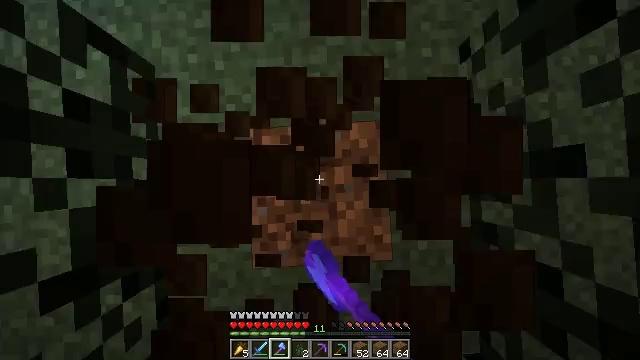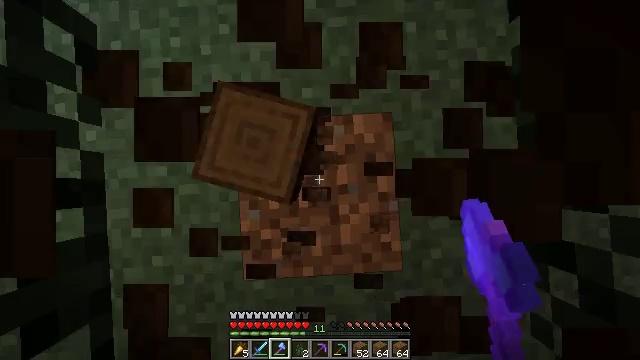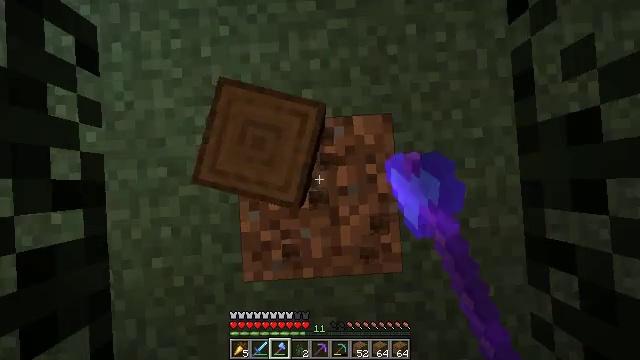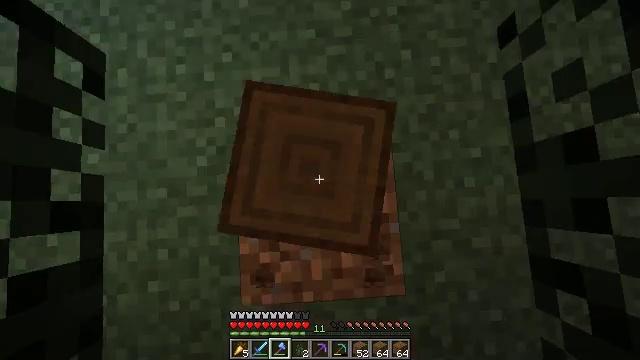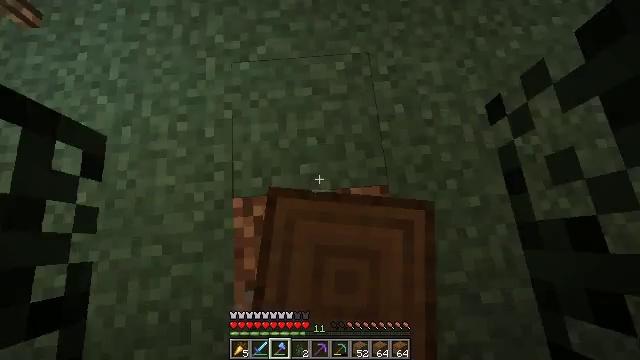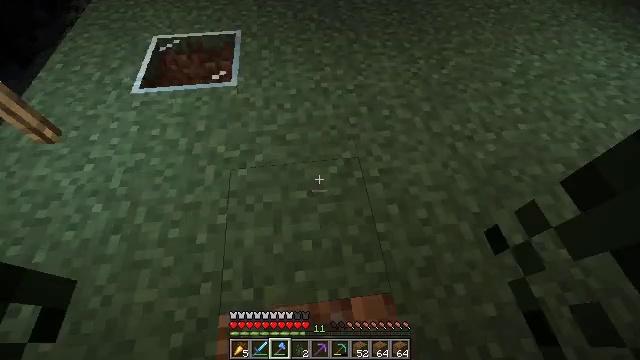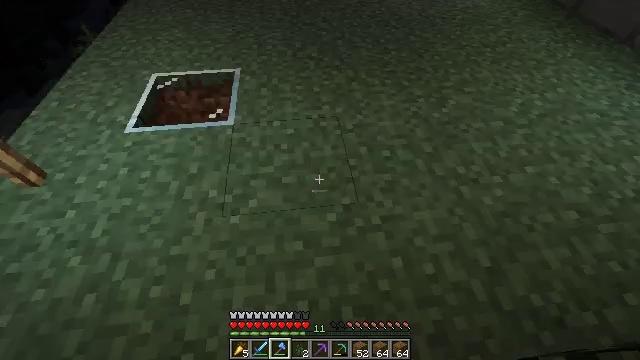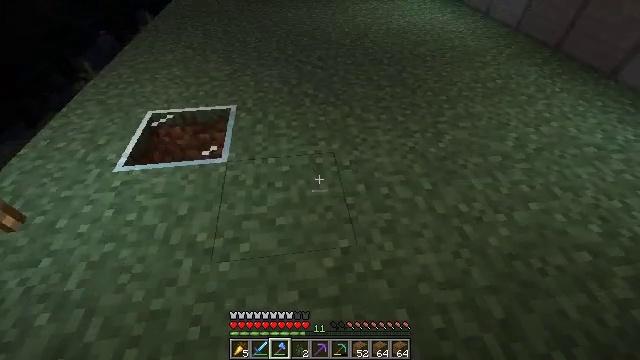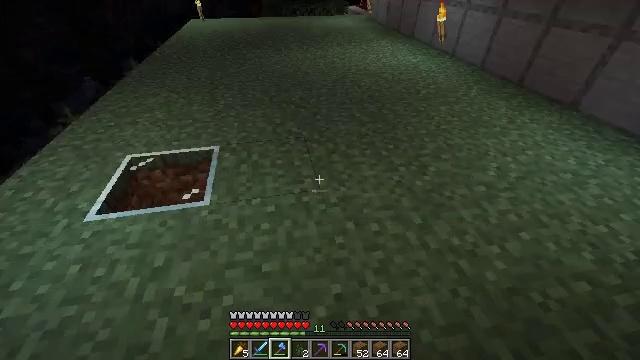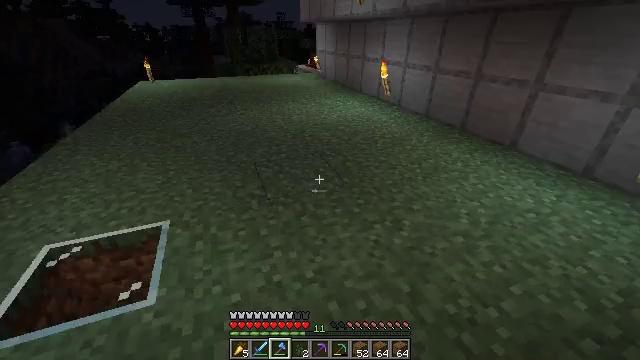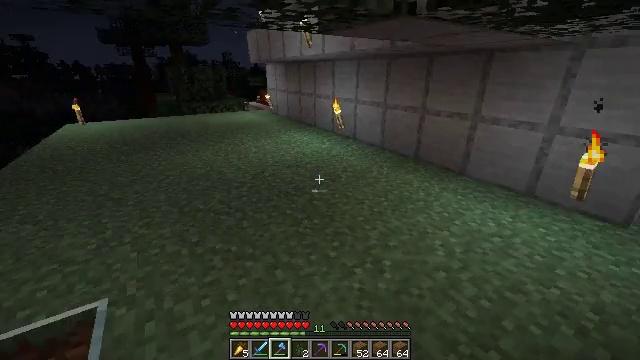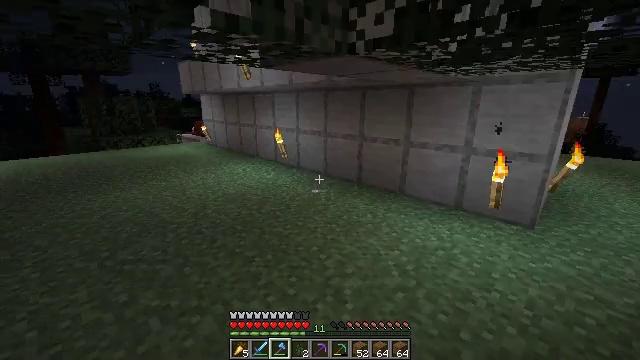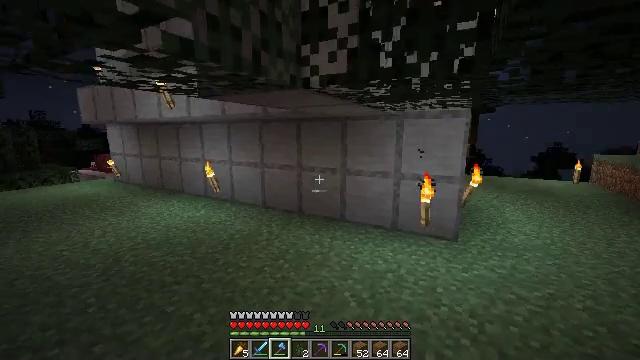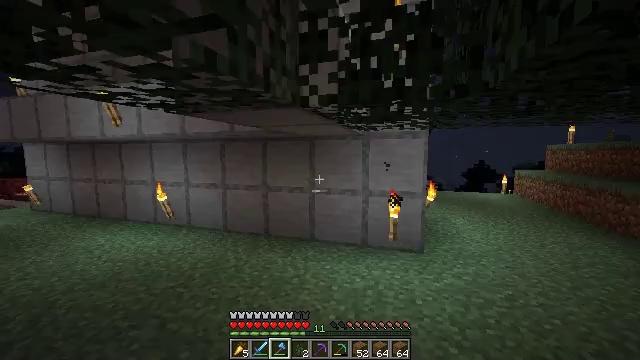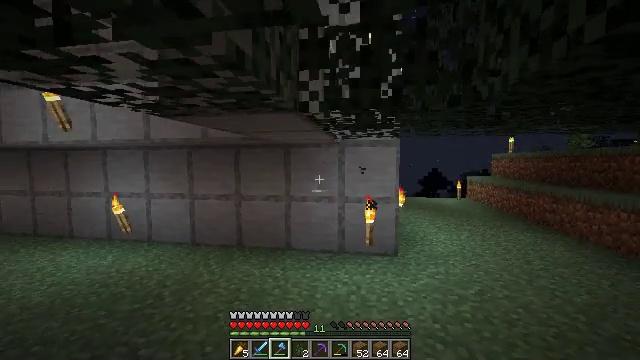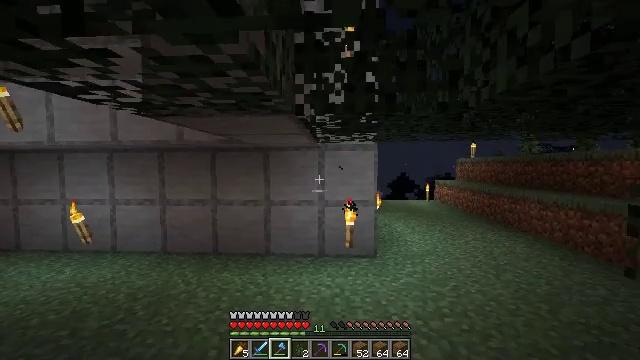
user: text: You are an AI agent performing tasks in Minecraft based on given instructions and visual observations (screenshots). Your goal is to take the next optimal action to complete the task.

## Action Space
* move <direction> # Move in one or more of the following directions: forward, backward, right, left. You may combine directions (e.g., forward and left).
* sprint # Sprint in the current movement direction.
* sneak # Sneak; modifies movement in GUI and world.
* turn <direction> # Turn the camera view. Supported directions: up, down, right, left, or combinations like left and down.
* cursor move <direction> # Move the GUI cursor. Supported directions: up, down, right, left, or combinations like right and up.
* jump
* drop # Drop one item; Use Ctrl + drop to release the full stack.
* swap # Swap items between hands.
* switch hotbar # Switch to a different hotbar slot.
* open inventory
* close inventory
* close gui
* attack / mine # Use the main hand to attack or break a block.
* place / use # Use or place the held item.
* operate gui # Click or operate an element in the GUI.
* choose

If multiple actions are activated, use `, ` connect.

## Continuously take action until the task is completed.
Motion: motion action
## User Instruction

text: Destroy the spruce leaves to get sticks and saplings.
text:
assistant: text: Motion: attack / mine
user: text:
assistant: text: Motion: attack / mine
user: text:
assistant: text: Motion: turn up, attack / mine
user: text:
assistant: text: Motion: move forward, turn right and up
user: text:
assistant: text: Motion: move forward, turn right and up
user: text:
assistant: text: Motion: move forward, turn up
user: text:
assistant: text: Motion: move forward, turn up
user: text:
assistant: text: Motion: move forward, turn right and up
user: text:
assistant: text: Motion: move forward and move left, turn right and up
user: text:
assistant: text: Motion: move forward and move left, turn right and up
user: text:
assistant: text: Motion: move forward and move left, turn right and up
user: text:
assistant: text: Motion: move left, turn right and up
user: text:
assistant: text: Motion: move left, turn right and up
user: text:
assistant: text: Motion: move left, turn right and up
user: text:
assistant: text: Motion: turn right
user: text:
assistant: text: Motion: turn up
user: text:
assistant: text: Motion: no_op
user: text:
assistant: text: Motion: no_op
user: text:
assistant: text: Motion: move forward and move left
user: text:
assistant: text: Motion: move forward and move left
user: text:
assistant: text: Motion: move forward and move left, turn right
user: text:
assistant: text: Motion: move forward and move left, turn right and down
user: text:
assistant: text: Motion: move forward and move left, turn right and down
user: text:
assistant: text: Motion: move forward, turn right
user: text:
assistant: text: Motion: move forward, turn right
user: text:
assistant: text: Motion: move forward
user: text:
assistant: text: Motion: move forward, sprint
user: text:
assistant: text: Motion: move forward, sprint
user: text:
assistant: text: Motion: move forward, sprint, turn left
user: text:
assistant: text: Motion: move forward, turn left